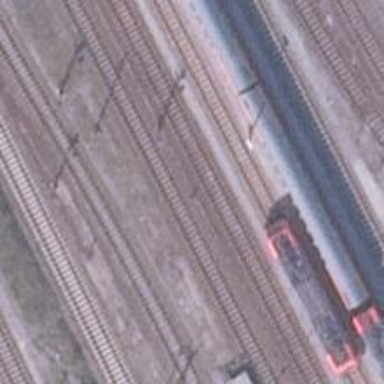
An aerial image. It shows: Railway signal.